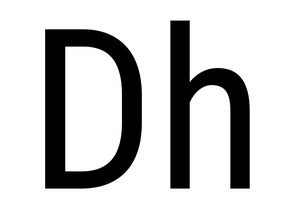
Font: Roboto_Condensed_Regular